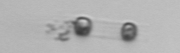
Label: Skeletonema